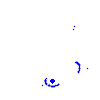
Particle: pion